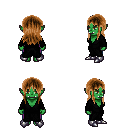
a pixel art fantasy rpg character, female body template, orc, green skin, gray robe, magenta pants, brown unkempt hairstyle, metal boots, four views (front, back, left, right), 2x2 character sprite sheet, small pixel art, hard edges, no anti-aliasing